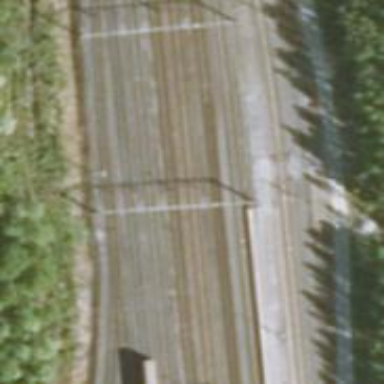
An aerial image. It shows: Railway track with continuous electrified contact lines.